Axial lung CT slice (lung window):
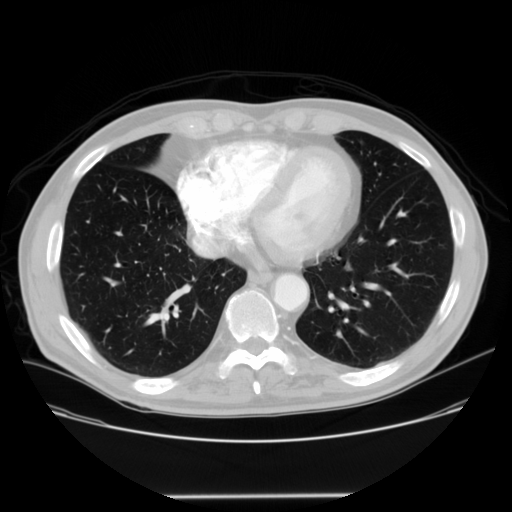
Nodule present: no